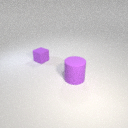
large purple rubber cylinder to the right of small purple rubber cube